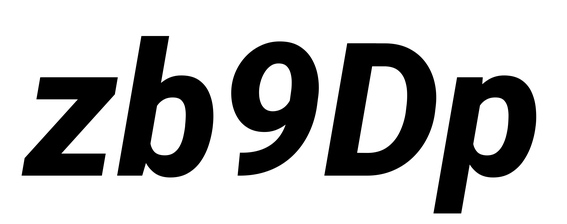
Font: Roboto-Italic_ExtraBold_Italic